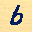
Label: 6